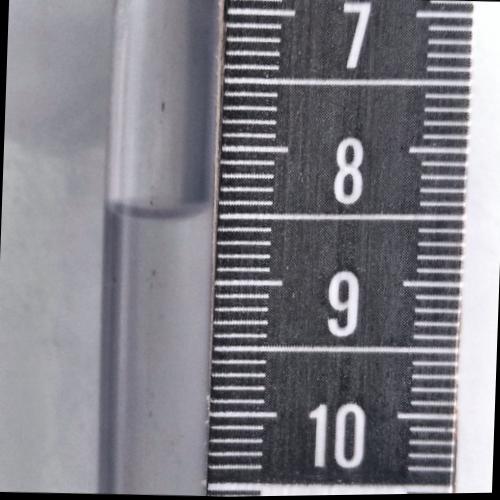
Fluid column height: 8.5 cm